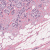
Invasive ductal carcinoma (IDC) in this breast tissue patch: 1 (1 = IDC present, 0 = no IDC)